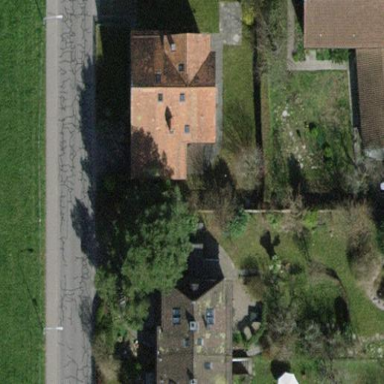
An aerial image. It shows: Detached building with gabled roof.